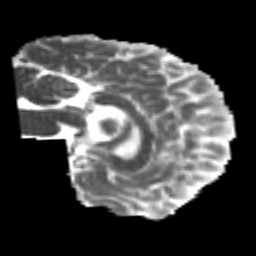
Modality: MD
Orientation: sagittal
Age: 22
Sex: male
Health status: healthy
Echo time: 0.074 s